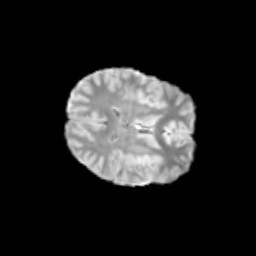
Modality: T2w
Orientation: axial
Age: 11
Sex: female
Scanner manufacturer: siemens
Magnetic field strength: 3 T
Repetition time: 3.8 s
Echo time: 0.07 s